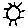
Label: sun